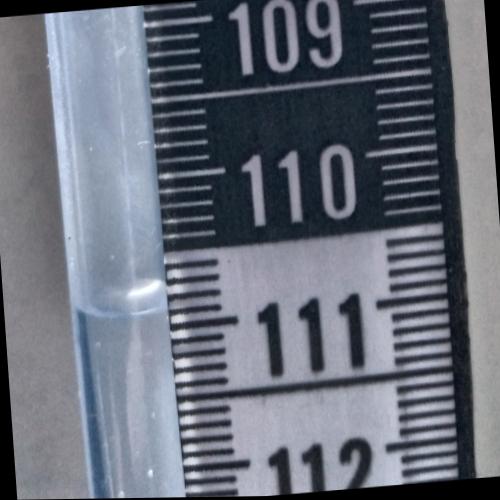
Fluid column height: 110.9 cm